Interaction volume radius: 5 \u00c5
Interaction volume height: 20 \u00c5
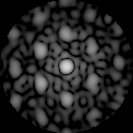
Disorder parameter: 0.4743